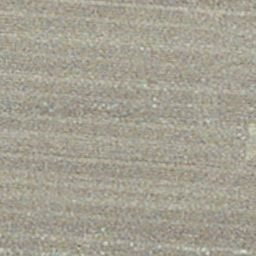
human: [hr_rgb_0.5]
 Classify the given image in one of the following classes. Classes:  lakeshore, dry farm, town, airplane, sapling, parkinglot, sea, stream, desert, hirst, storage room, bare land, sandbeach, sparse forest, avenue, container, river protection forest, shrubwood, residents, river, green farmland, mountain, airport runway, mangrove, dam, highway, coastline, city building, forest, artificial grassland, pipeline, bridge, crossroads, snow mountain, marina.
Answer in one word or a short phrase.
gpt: dry farm